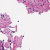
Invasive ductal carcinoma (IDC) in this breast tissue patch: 0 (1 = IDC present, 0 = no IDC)